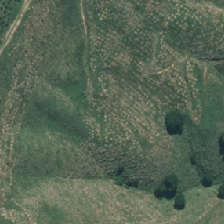
Land cover: high_producing_grassland